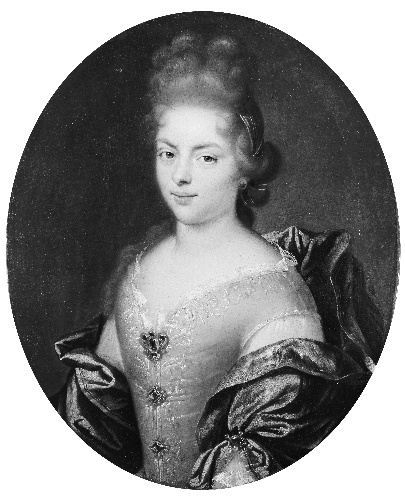
Title: Portrait of a Woman in a Rose Dress
Artist: French Painter
Artist bio: first quarter 18th century
Object type: Painting
Classification: Paintings
Medium: Oil on canvas
Dimensions: Oval, 28 1/2 x 23 1/4 in. (72.4 x 59.1 cm)
Department: European Paintings
Credit line: Bequest of Catherine D. Wentworth, 1948
Accession year: 1948
Repository: Metropolitan Museum of Art, New York, NY
Tags: Portraits|Women